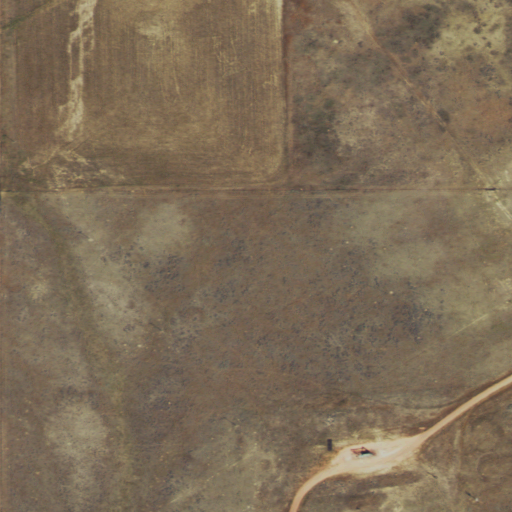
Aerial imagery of mountain in Wyoming named Wild Horse Slope containing shrub, grassland, pasture, and open development